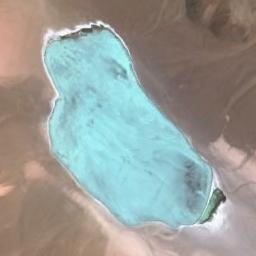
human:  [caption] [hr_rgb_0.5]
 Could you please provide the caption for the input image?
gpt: The ground is rough around the lake .

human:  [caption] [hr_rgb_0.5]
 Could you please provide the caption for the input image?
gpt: An irregularly shaped pale blue lake on a tan ground .

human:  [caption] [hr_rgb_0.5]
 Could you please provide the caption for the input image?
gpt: The lake lies in a desert and the water is light blue .

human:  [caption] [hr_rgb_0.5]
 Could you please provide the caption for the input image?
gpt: The lake has an irregular shape .

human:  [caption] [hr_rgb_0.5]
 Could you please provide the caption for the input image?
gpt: The lake is in a brown desert .